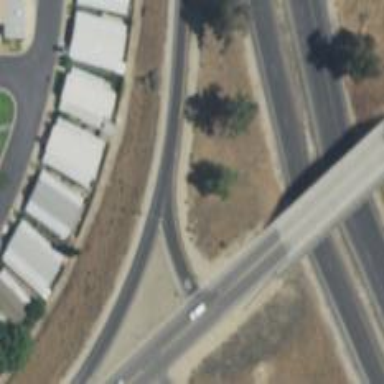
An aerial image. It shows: Primary link highway with asphalt surface.